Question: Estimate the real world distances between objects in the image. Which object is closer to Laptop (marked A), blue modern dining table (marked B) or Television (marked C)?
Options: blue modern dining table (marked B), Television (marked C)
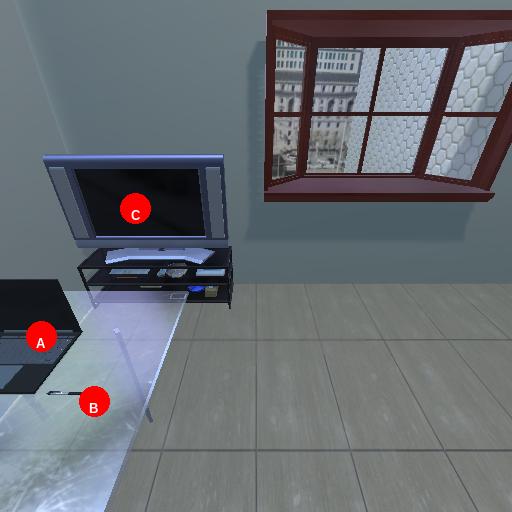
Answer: blue modern dining table (marked B)